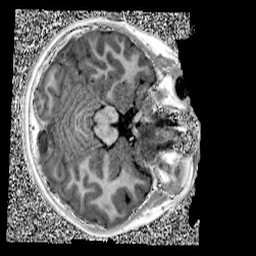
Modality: UNIT1
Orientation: axial
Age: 10
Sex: female
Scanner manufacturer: siemens
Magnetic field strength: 3 T
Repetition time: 4 s
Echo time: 0.00299 s